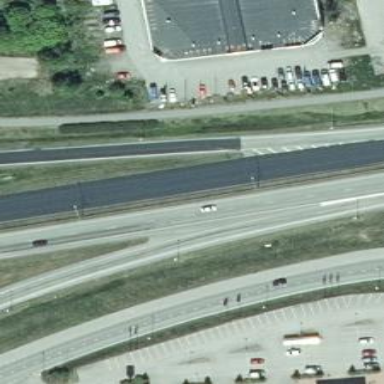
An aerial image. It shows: Tertiary trunk link road with asphalt surface.